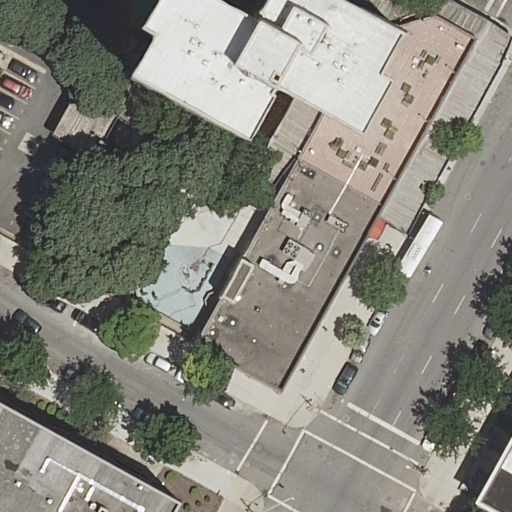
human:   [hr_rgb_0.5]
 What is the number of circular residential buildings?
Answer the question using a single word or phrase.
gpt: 0

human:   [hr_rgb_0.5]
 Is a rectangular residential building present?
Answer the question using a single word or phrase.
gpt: yes

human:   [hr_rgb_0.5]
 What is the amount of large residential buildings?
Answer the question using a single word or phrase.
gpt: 1

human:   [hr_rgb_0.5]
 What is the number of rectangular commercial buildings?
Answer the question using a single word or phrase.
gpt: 0

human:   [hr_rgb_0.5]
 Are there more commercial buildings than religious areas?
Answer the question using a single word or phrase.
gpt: no

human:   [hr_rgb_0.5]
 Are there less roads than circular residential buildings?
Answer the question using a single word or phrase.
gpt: no

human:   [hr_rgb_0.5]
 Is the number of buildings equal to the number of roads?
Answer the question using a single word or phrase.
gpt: yes

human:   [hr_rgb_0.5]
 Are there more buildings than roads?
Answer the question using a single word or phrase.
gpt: no

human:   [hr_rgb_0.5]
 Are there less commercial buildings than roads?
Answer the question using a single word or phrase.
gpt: yes

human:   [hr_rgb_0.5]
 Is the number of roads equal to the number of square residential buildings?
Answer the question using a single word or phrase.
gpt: no

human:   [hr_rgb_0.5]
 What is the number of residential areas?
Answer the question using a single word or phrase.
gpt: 0

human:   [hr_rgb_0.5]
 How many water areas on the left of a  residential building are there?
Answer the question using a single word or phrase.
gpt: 0

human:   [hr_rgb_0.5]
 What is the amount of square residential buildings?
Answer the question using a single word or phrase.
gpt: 0

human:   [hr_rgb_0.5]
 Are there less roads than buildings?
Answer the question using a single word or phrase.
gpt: no

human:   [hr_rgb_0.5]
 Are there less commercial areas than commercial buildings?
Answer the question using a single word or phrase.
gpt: no

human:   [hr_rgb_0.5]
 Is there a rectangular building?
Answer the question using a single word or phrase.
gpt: yes

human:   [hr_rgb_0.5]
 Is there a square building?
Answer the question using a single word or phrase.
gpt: no

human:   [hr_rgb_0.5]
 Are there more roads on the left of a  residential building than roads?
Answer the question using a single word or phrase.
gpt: no

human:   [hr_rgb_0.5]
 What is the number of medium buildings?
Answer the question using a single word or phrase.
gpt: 1

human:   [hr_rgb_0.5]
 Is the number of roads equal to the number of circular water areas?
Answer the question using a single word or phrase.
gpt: no

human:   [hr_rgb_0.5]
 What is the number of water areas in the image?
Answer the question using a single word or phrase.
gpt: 0

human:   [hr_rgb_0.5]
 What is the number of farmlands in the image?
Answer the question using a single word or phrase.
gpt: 0

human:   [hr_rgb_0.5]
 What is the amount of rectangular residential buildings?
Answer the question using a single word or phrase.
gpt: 2

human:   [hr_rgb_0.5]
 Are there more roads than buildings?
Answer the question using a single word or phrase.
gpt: no

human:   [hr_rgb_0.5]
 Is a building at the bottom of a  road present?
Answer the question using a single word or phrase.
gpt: yes

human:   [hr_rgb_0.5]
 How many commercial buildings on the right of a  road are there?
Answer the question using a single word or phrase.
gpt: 0

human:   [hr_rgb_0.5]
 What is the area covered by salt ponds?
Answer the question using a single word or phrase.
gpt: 0m2

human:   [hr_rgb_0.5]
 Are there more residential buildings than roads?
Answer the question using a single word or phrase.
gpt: no

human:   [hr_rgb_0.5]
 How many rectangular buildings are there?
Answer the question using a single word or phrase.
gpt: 2

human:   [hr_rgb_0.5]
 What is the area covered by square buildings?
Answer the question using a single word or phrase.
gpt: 0m2

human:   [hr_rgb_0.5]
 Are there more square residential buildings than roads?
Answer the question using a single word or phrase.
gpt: no

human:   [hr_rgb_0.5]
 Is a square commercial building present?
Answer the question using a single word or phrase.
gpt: no

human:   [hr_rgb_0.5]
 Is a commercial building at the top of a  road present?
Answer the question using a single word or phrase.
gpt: no

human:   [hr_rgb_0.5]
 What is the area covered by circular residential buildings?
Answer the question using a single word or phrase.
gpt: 0m2

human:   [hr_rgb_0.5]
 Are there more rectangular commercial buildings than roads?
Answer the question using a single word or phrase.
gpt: no

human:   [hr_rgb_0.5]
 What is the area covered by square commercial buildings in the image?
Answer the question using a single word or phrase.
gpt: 0m2

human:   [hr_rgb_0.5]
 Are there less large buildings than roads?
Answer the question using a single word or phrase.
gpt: yes

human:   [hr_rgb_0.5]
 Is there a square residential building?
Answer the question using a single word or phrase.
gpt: no

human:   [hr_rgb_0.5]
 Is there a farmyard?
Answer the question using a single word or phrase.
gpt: no

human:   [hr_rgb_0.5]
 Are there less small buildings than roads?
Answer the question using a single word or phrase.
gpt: yes

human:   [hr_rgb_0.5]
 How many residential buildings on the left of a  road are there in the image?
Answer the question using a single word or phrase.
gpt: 1

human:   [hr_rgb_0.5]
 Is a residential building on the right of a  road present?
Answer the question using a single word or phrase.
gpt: yes

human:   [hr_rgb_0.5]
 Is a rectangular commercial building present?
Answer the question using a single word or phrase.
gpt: no

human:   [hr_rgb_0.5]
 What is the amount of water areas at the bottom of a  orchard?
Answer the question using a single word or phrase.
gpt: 0

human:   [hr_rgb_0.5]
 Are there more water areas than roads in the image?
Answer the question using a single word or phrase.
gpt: no

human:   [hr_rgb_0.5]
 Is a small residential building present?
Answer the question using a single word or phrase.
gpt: yes

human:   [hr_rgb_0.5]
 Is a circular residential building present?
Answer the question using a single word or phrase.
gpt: no

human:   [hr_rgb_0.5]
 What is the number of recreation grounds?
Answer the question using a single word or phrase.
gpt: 0

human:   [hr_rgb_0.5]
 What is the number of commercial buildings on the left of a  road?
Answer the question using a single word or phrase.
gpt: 0

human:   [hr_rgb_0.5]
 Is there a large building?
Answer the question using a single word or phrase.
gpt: yes

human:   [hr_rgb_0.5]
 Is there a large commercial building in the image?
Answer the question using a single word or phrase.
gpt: no

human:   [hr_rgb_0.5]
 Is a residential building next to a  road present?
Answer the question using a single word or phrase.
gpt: yes

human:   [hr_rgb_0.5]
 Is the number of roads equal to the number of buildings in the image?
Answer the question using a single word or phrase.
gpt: yes

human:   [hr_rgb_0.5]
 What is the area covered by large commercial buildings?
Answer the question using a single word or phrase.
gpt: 0m2

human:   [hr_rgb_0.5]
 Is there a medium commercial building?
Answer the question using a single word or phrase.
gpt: no

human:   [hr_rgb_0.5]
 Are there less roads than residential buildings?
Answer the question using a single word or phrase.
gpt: no

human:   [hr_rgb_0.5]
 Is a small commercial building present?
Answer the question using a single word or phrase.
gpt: no

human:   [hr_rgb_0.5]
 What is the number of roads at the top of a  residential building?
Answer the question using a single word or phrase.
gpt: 4

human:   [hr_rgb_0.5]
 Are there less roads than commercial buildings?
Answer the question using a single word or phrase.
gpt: no

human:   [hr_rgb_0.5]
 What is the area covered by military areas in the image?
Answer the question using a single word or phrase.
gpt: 0m2

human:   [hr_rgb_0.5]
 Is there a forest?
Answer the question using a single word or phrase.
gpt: no

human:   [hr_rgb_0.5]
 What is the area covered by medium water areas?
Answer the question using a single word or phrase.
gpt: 0m2

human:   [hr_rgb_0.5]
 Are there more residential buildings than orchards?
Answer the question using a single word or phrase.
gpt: yes

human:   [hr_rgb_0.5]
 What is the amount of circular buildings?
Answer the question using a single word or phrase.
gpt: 0